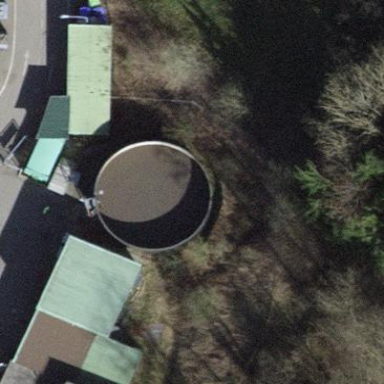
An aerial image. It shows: Image of wastewater.